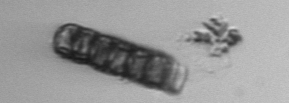
Label: Paralia_sulcata